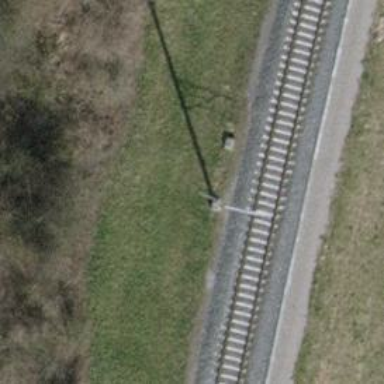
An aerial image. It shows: Single railway track with electrification through contact line.